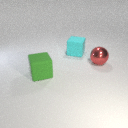
large green rubber cube to the left of large cyan rubber cube